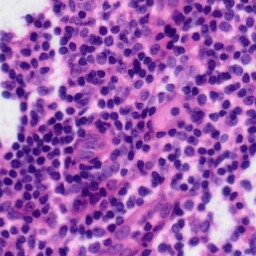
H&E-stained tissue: Tonsil